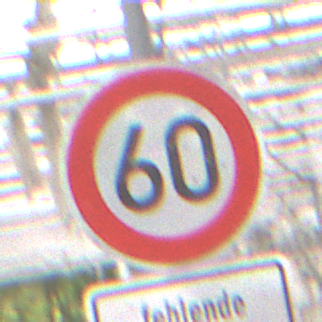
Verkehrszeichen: Geschwindigkeit60
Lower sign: HinweiseAufGefahrenDurchVerbaleAngabe7
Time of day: Midday
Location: Roofed (Special)
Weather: Overcast
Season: NotSpecified
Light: Natural